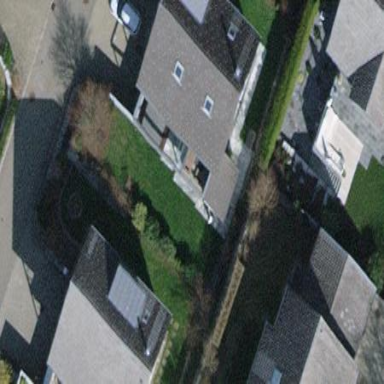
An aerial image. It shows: Detached building.